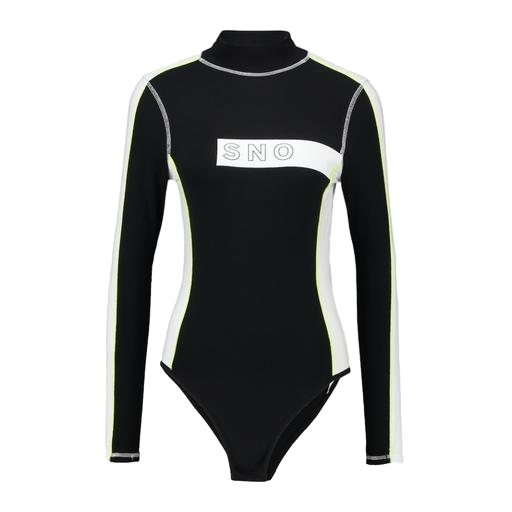
long-sleeve rash guard, multicolor luisa rash vest, black one piece, white background